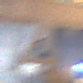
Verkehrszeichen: Arbeitsstelle
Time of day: Night
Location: Outdoor (Urban)
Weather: Overcast
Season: Winter
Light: Artificial